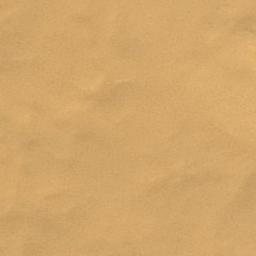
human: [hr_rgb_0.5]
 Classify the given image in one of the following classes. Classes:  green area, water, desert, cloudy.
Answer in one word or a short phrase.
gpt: desert